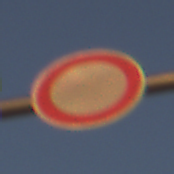
Verkehrszeichen: VerbotFahrzeugeAllerArt
Umgebung: Outdoor, Nature
Tageszeit: SunriseSunset
Wetter: Clear
Licht: Natural
Jahreszeit: NotSpecified
Kontrast: HighContrast